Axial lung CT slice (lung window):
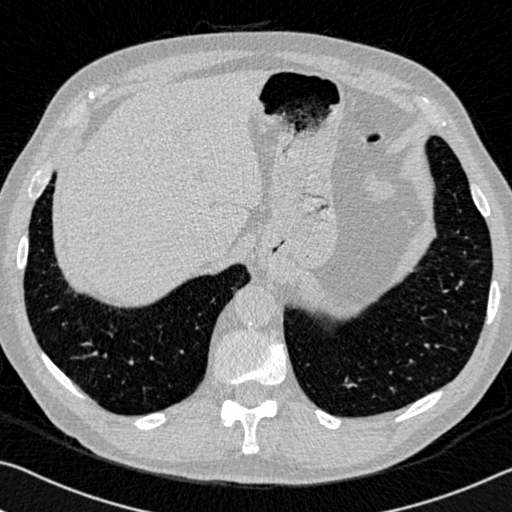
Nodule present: no